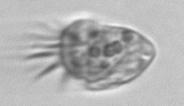
Label: Tontonia_appendiculariformis